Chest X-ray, PA view. Patient: 72 years old, sex M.
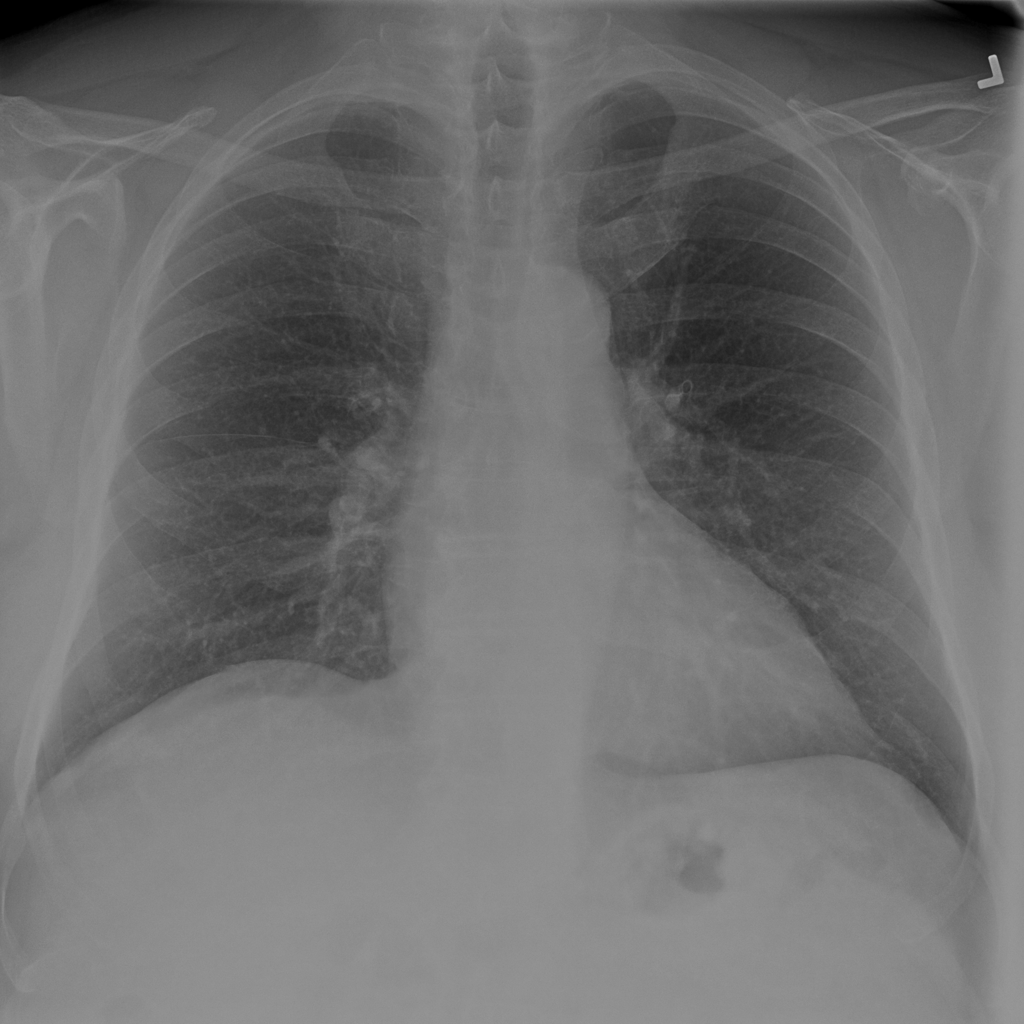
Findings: No Finding